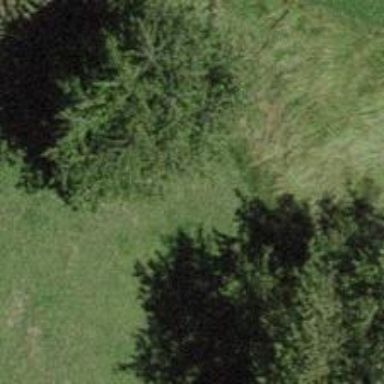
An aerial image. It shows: Single tag "natural: tree."